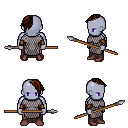
a pixel art fantasy rpg character, male body template, dark elf, purple skin, chain mail, robe skirt, brown long mohawk hairstyle, leather bracers, maroon shoes, spear, four views (front, back, left, right), 2x2 character sprite sheet, small pixel art, hard edges, no anti-aliasing